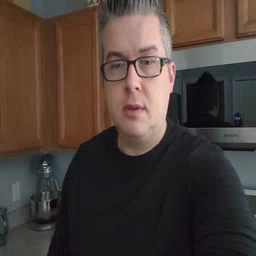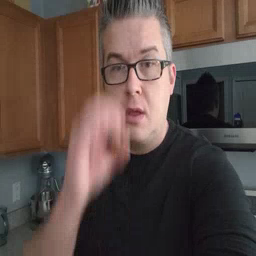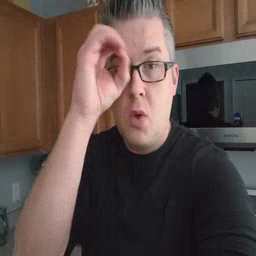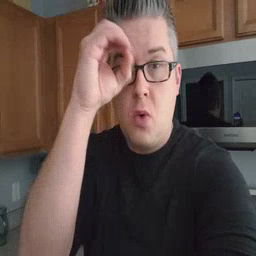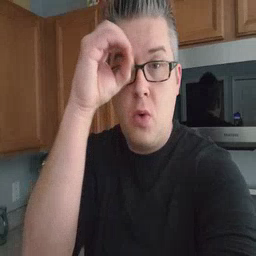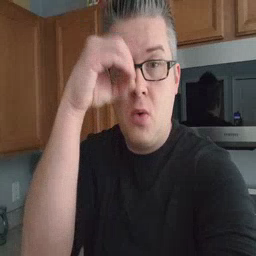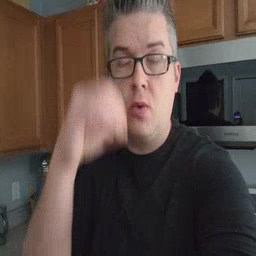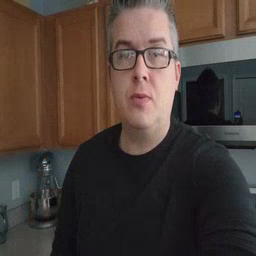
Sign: owl